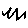
Label: zigzag